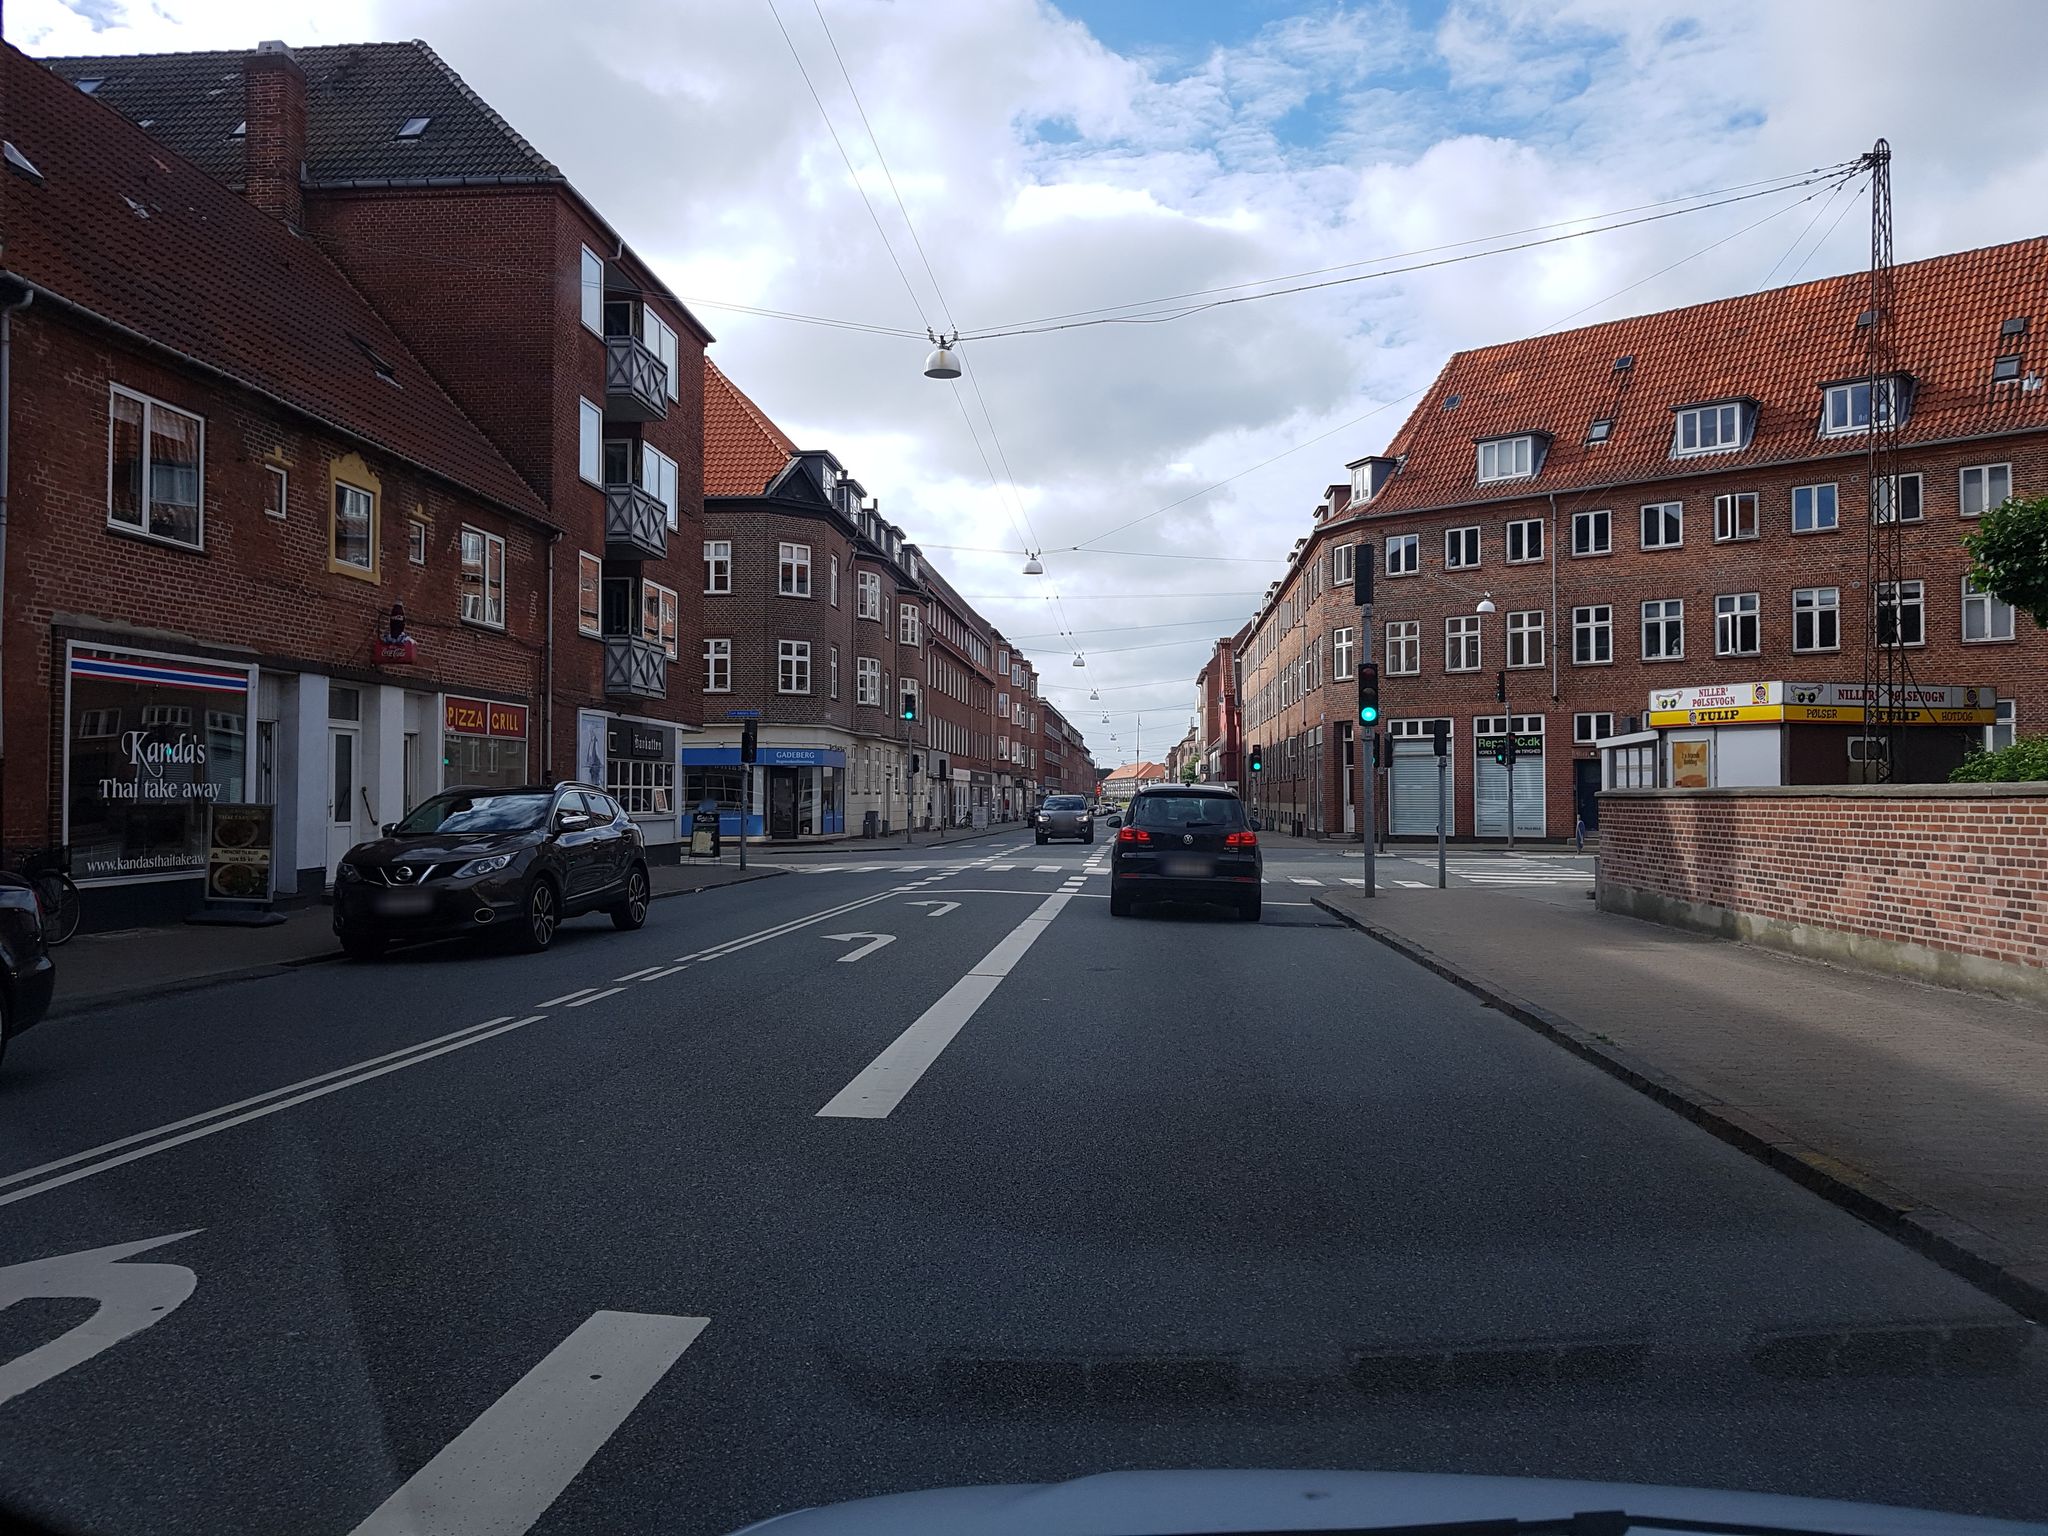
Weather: cloudy
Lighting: day
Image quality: good
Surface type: driving surface
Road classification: tertiary
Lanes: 3
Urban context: dense urban cluster
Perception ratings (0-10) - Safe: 3.58, Lively: 5.87, Beautiful: 6.26, Boring: 5.61, Depressing: 2.88, Wealthy: 6.87